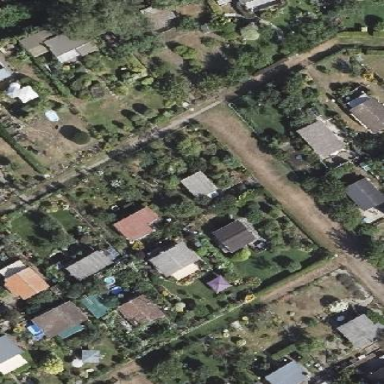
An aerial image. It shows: Plot within allotments.